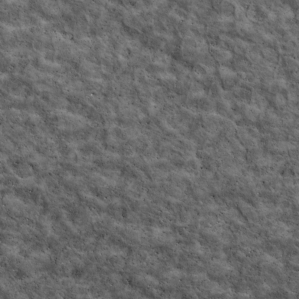
Label: non_frost